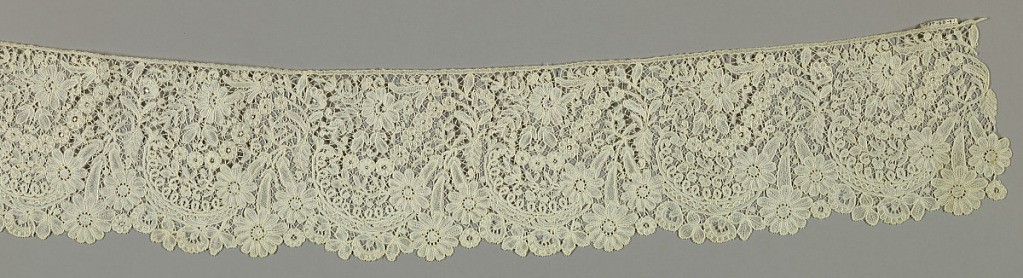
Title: Border
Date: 19th century
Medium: linen Technique: bobbin lace, Brussels style
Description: Large and small flowers and leaves in close arrangement.